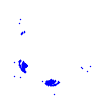
Particle: pion